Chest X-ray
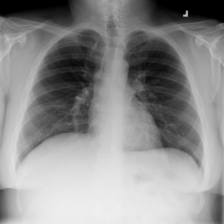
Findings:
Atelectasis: negative
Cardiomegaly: negative
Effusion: negative
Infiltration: negative
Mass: negative
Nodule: negative
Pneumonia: negative
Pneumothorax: negative
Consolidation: negative
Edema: negative
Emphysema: negative
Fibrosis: negative
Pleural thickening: negative
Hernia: negative